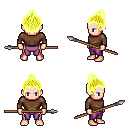
a pixel art fantasy rpg character, male body template, human, light skin, brown long-sleeve shirt, magenta pants, gold short topknot hairstyle, spear, four views (front, back, left, right), 2x2 character sprite sheet, small pixel art, hard edges, no anti-aliasing